Field crop: maize
Growth stage: 2
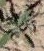
Species: atriplex